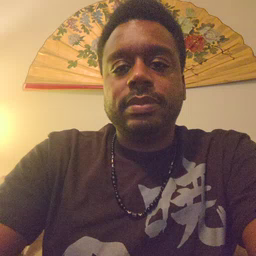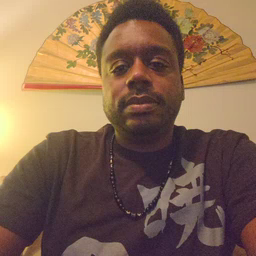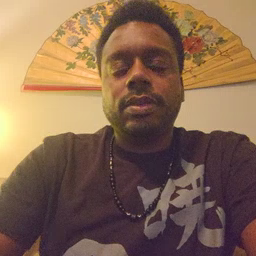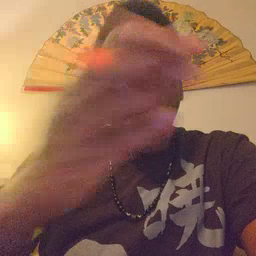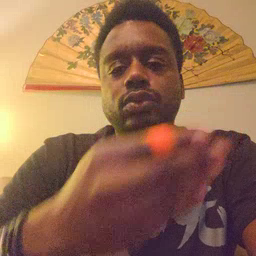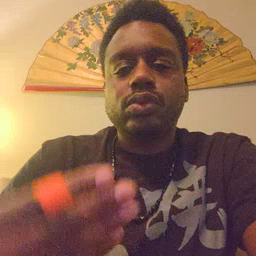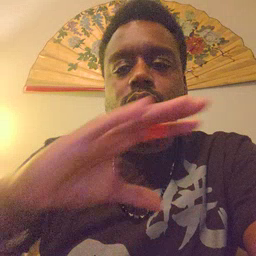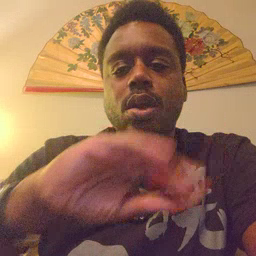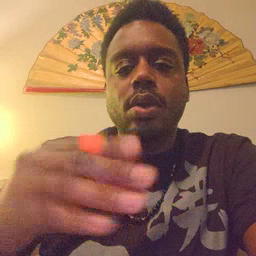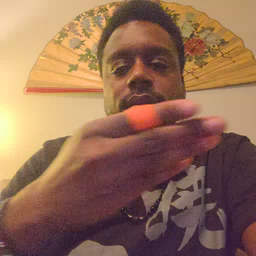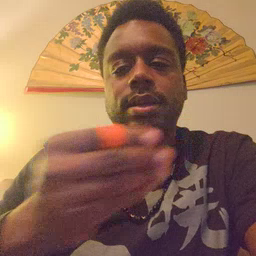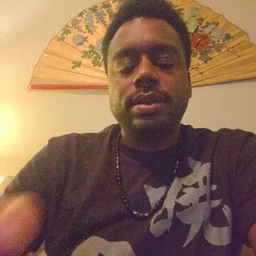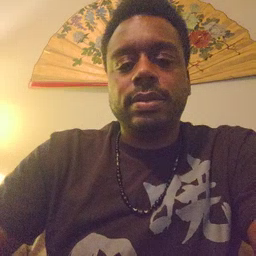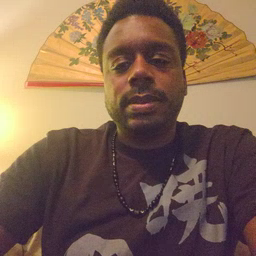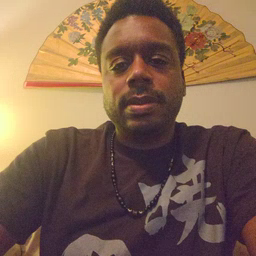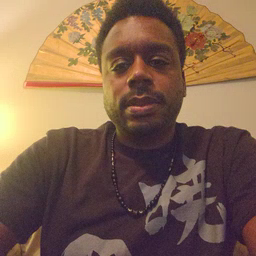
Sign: story